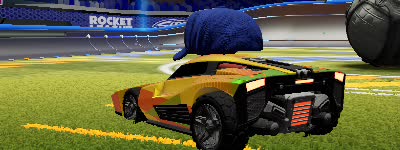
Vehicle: breakout